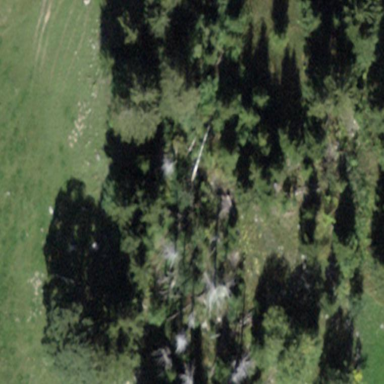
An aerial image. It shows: Forest area.